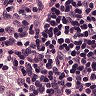
Metastatic tissue present: no